Chest X-ray:
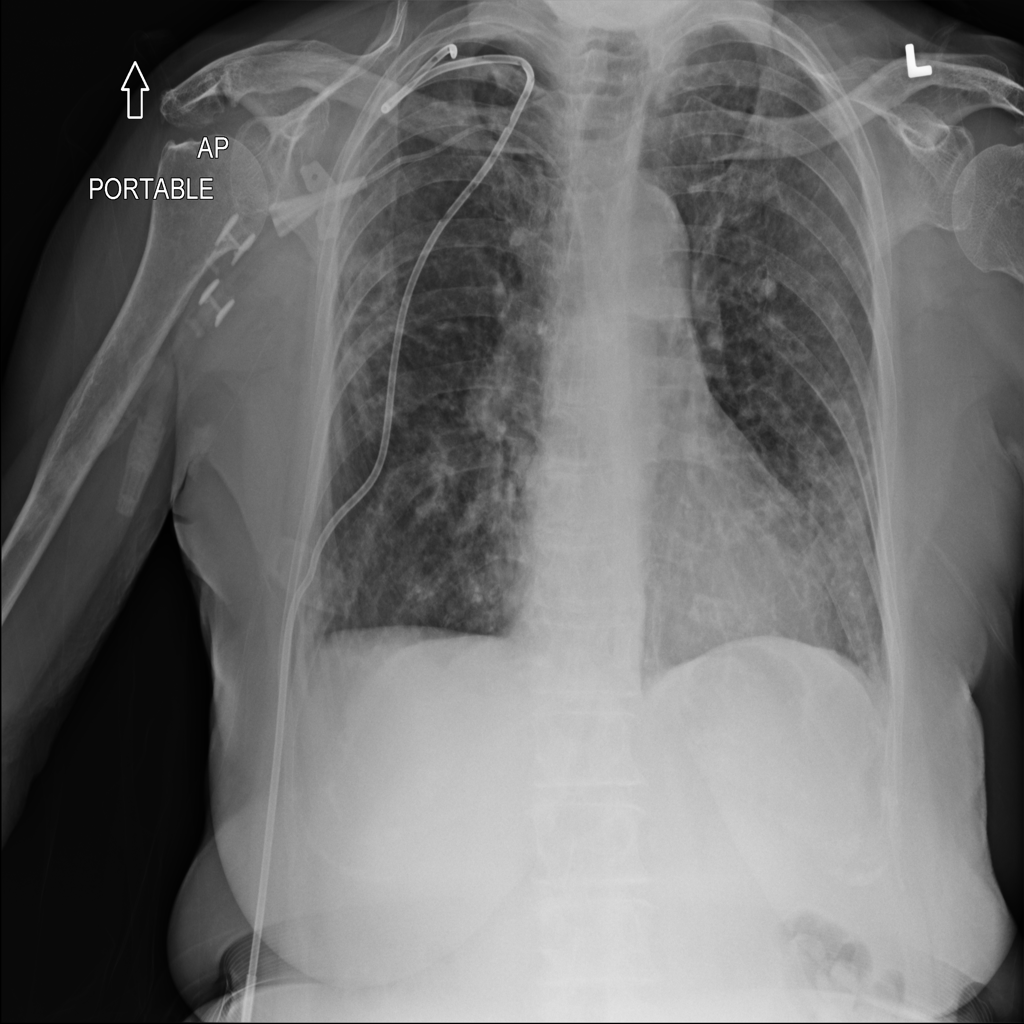
Findings: Fibrosis, Emphysema
No abnormal finding: no